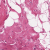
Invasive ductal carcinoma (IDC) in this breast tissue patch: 0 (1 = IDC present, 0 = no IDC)